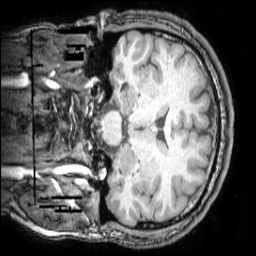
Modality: T1w
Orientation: coronal
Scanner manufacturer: philips
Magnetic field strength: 3 T
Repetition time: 0.00806 s
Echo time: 0.003691 s